This plot shows a bearing's acceleration signal over time (raw waveform). Determine the bearing's health state. Answer with exactly one of: normal, inner_race, outer_race, ball.
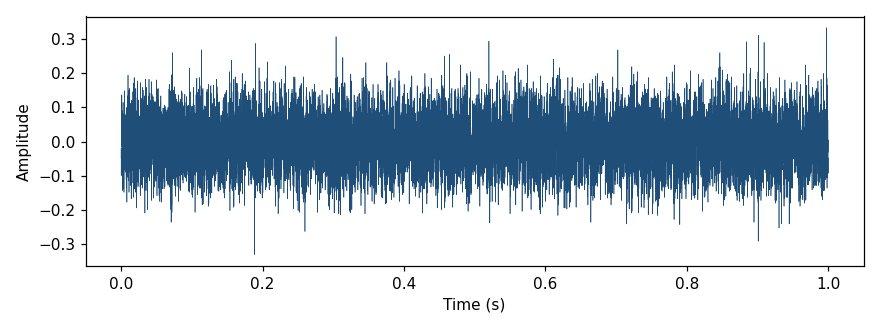
Answer: outer_race